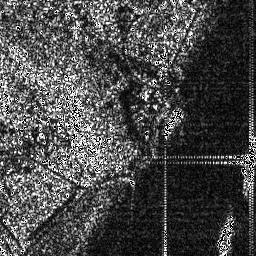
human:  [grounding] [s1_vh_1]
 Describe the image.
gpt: In the satellite image, there is  <ref>1 medium ship </ref> <box>[[83, 82, 91, 99, 0]]</box> located at bottom right,  <ref>1 medium ship </ref> <box>[[92, 51, 99, 71, 0]]</box> located at right.